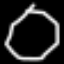
Label: octagon